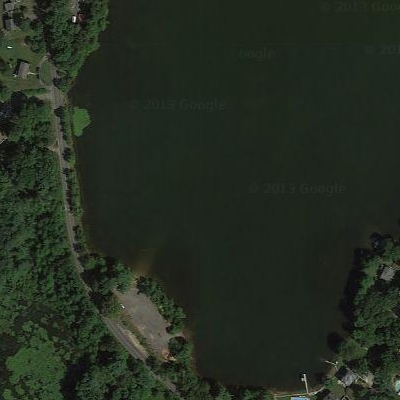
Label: RiverLake